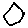
Label: hexagon